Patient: sex M, age 69
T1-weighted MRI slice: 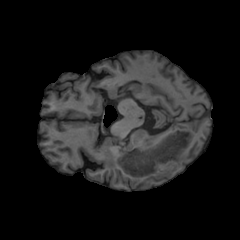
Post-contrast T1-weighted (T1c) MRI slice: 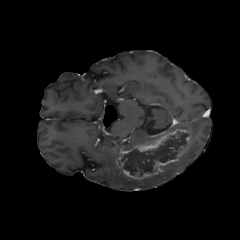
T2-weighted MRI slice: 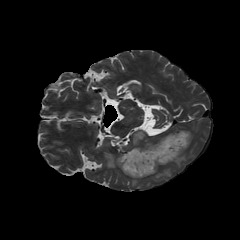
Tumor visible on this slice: yes
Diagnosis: Glioblastoma, IDH-wildtype
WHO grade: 4